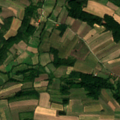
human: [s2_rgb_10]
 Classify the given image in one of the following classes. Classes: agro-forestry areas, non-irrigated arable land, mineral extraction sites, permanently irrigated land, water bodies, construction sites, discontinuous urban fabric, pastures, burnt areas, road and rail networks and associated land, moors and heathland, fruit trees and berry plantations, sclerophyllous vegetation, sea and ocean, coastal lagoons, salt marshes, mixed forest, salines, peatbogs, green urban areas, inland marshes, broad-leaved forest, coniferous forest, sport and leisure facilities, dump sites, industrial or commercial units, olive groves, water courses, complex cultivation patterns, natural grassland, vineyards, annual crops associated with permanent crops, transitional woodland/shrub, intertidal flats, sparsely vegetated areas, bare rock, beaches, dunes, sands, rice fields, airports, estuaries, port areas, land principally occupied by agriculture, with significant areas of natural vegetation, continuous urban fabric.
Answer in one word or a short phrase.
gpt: discontinuous urban fabric, complex cultivation patterns, land principally occupied by agriculture, with significant areas of natural vegetation